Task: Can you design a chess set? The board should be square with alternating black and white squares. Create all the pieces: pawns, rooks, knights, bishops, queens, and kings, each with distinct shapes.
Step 4868:
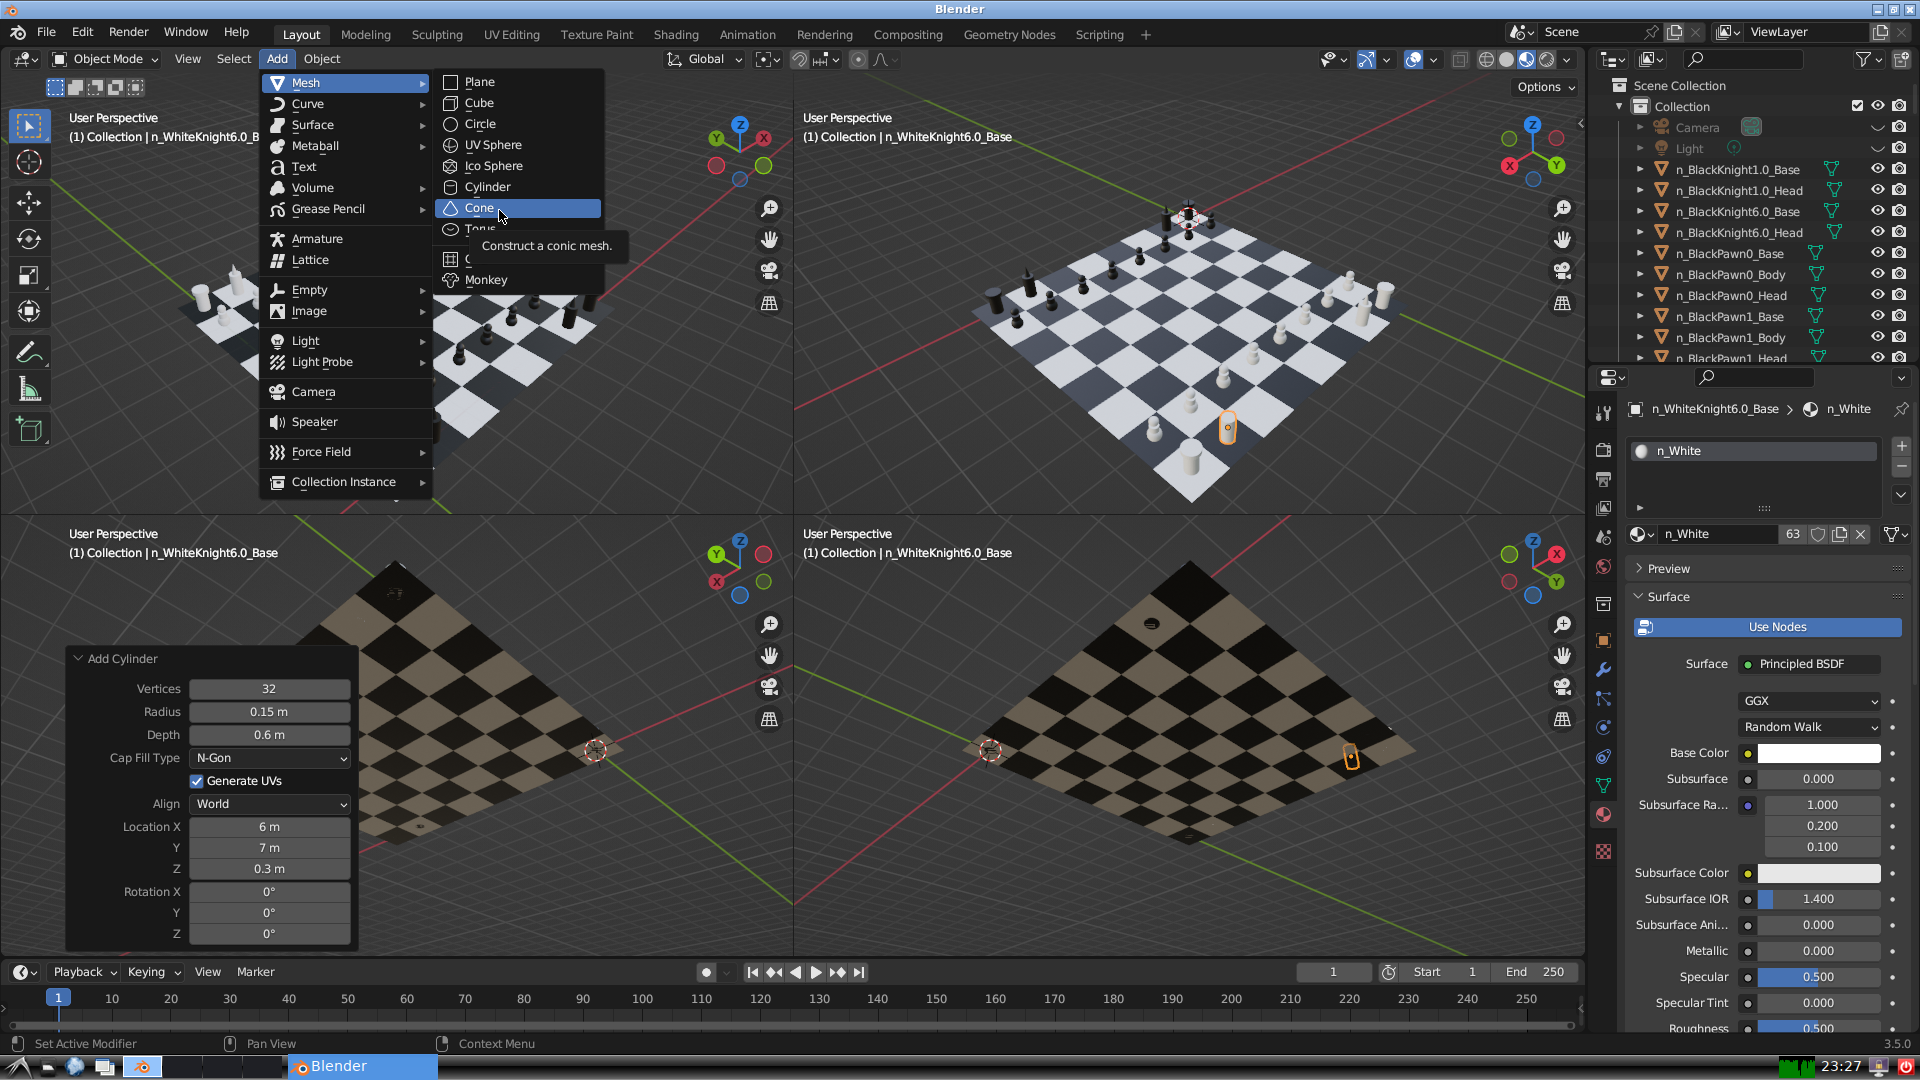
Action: click: no